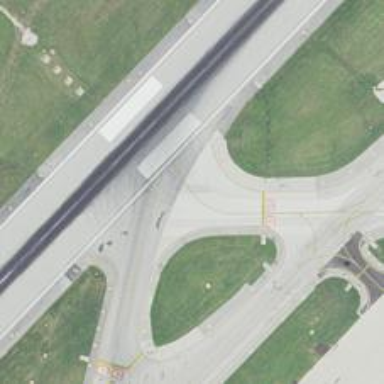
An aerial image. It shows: View of taxiway at the airport.